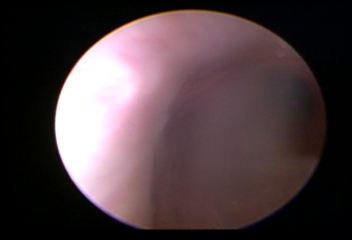
Modality: WLC
Class: Normal mucosa
Bladder cancer association: No